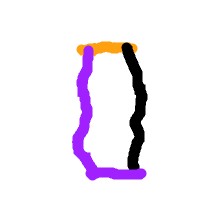
Shape: rectangle